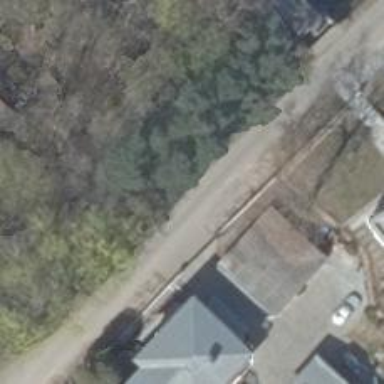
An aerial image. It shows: Residential road with asphalt surface and no sidewalks.